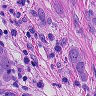
Metastatic tissue present: yes